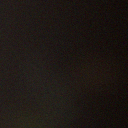
Screen state: off